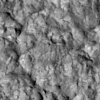
Atmospheric dust classification: not_dusty